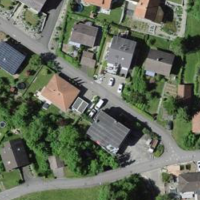
EUNIS habitat code: 54
Species observed at this site:
Clematis vitalba